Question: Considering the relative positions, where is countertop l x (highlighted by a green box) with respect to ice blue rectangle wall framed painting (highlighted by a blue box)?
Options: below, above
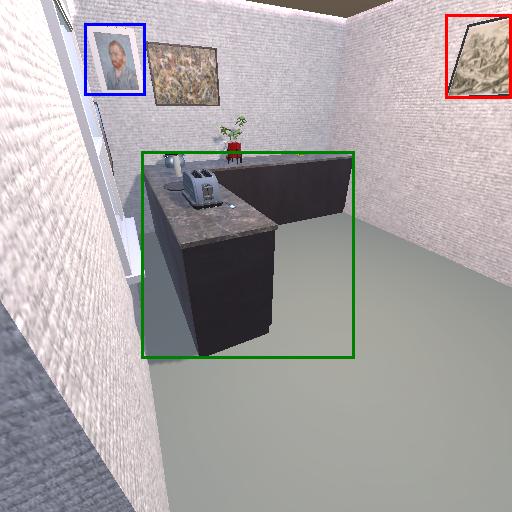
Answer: below